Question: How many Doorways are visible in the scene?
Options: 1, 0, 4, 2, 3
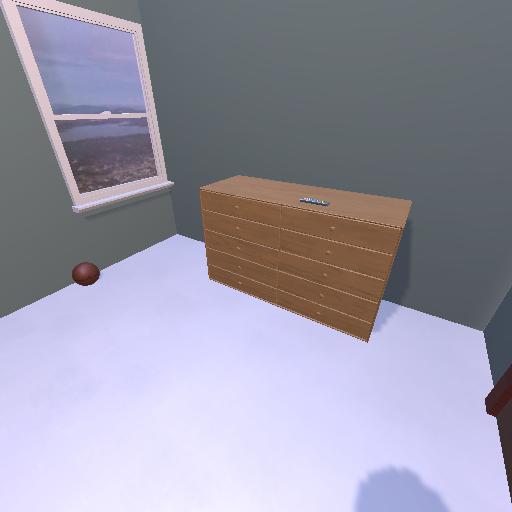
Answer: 1